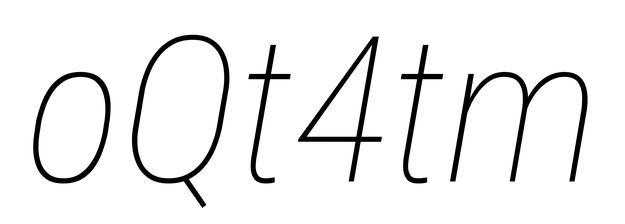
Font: Roboto-Italic_Condensed_Thin_Italic